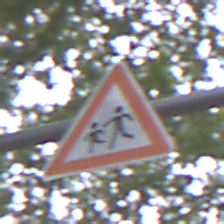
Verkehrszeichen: KinderRechts
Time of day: MorningAfternoon
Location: Outdoor (Urban)
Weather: Overcast
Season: NotSpecified
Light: Natural